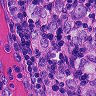
Metastatic tissue present: yes